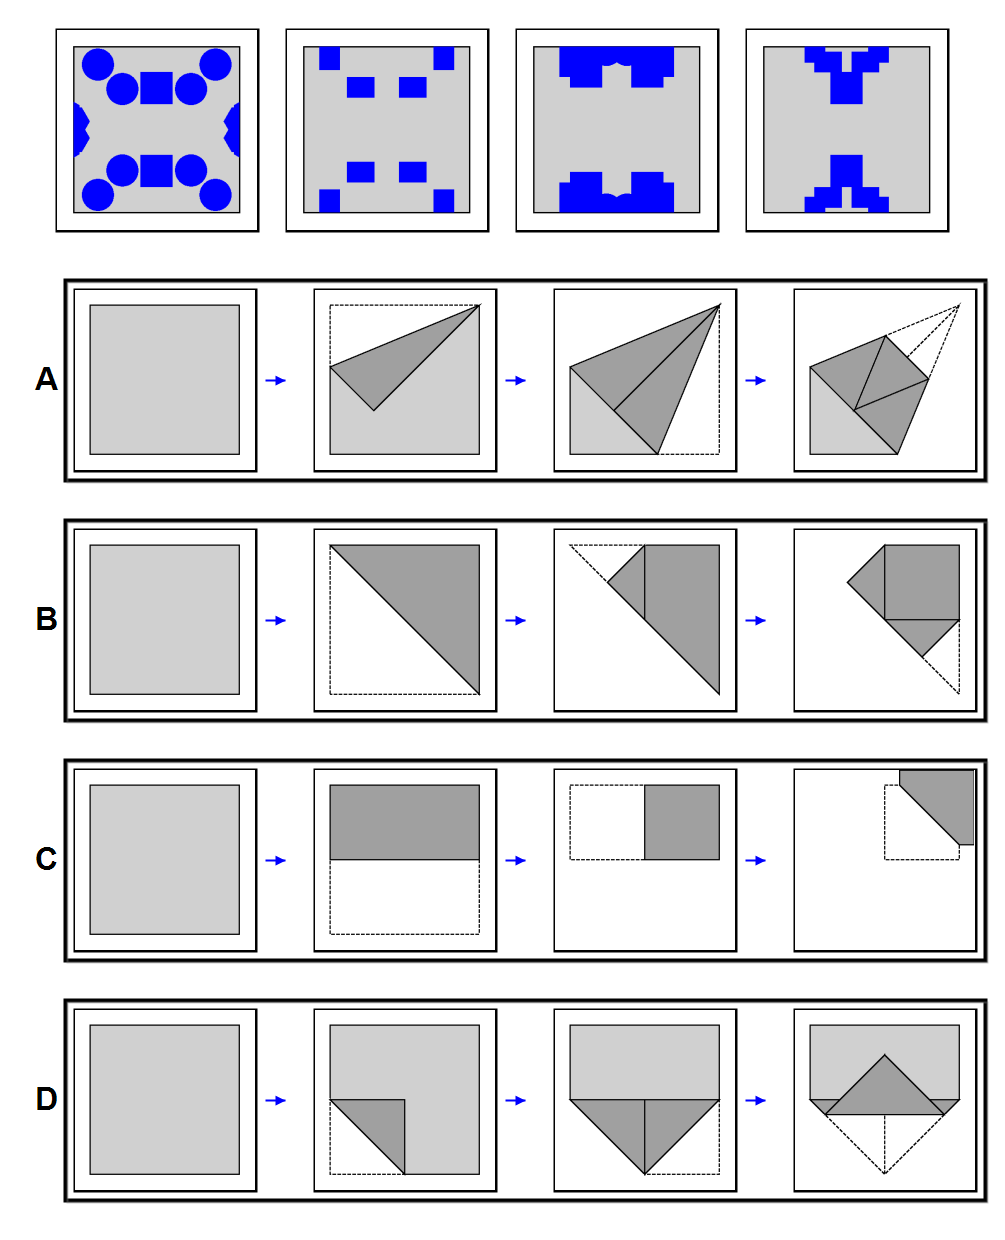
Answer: C